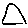
Label: triangle